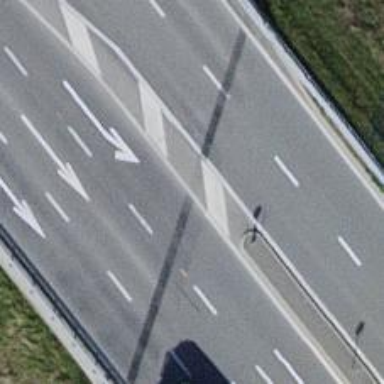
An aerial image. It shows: Primary highway on asphalt bridge.